Question: I'm sorry for this simple quistion but I really got a headache !
I need to add "You added this item" text bellow the product After adding to cart.
for example: I have a list of fruits .. when the client add 5 kilos from apple then back to the home page to check the other fruits .. He notice that he bought the apple product by adding "You added this item" text bellow the price.

thanks
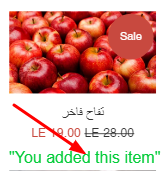
Answer: Place the following code in a place where the 'product' object is available on the homepage (or anywhere else).
'''
{%- assign productCartItems = cart.items | where: "product_id", product.id | size -%}
{%- if productCartItems > 0 -%}
You added this item
{%- endif -%}
'''